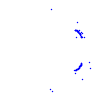
Particle: proton